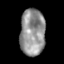
Tissue: skin
Cell type: T cells
Senescence score: 0.2838
Nuclear area (px): 1141
Mean DAPI intensity: 147.585